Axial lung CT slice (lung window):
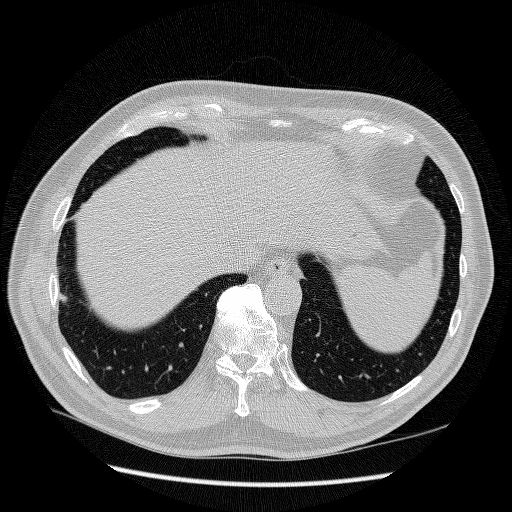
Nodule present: no